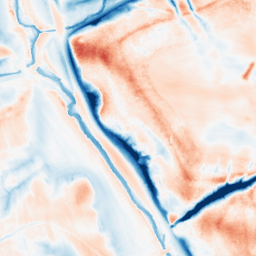
Category: classical
Decomposition family: gaussian_anisotropic
Decomposition parameters: sigma_x: 10
sigma_y: 10
Upsampling method: sinc_hamming
Upsampling parameters: scale: 4
kernel_size: 8
Upsampling scale: 4